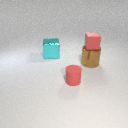
small red rubber cylinder to the left of large brown metal cylinder